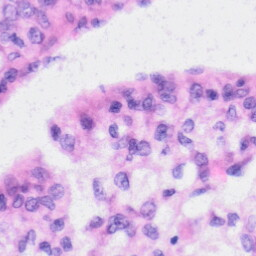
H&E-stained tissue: Liver